Chest X-ray:
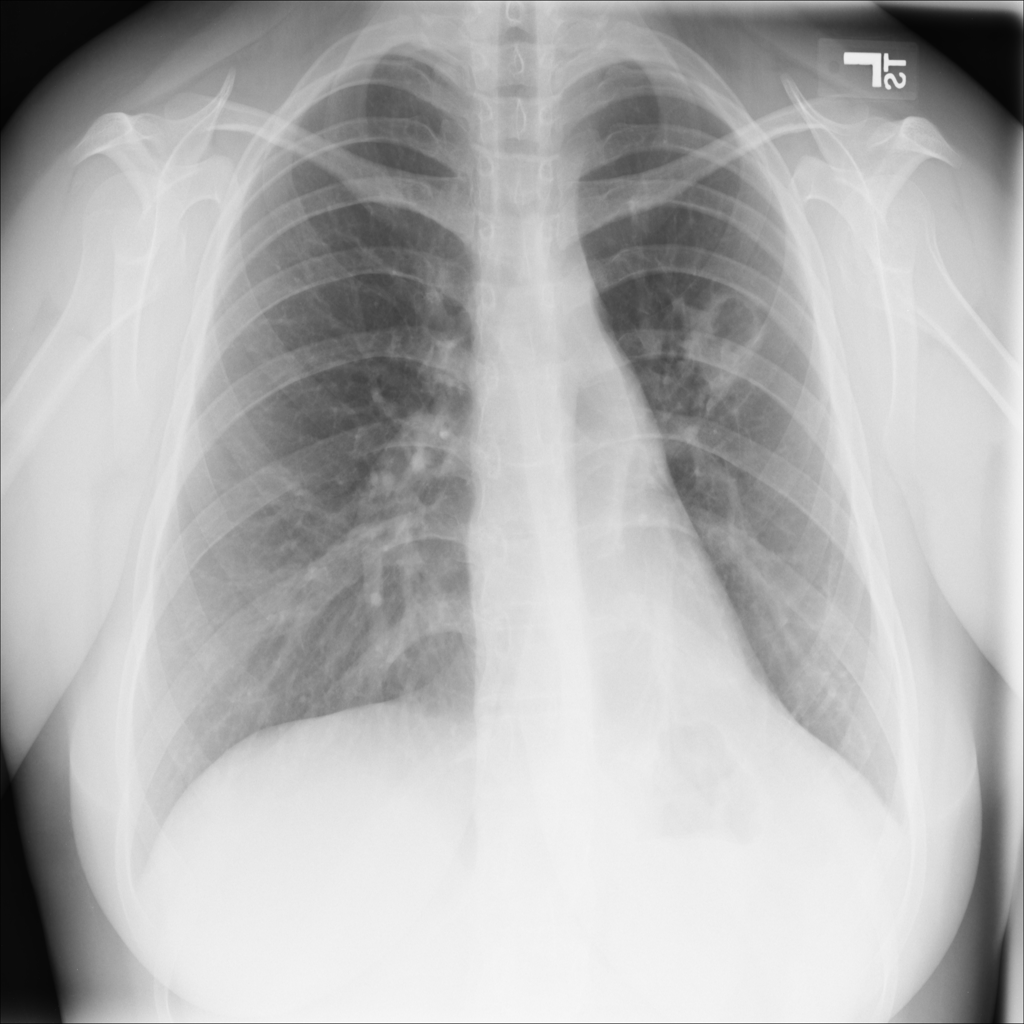
Findings: Consolidation, Atelectasis
No abnormal finding: no